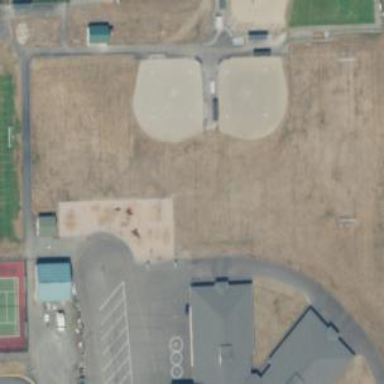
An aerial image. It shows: Baseball pitch for leisure land activities.